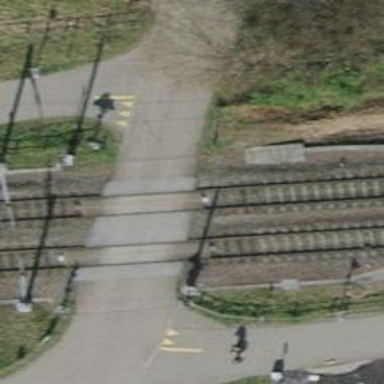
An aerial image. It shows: Level crossing on the railway with lights and full barrier.